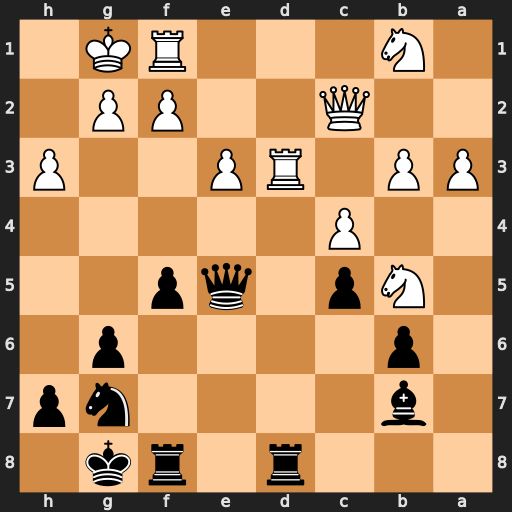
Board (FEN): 3r1rk1/1b4np/1p4p1/1Np1qp2/2P5/PP1RP2P/2Q2PP1/1N3RK1
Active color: b
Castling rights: -
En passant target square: -
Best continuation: Qe4 f3 Qxd3 Qxd3 Rxd3